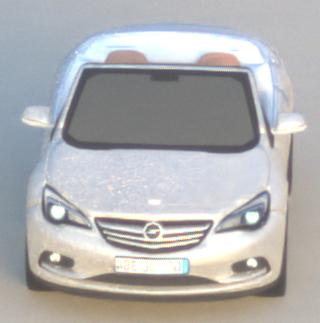
Make: Opel
Model: Cascada 1.4 Turbo
Detailed model: Cascada
Model produced from: 2013/03
Model produced until: 2015/01
Doors: 2
Color: white
Road condition: dry road
Daytime: dawn
Contrast: medium contrast